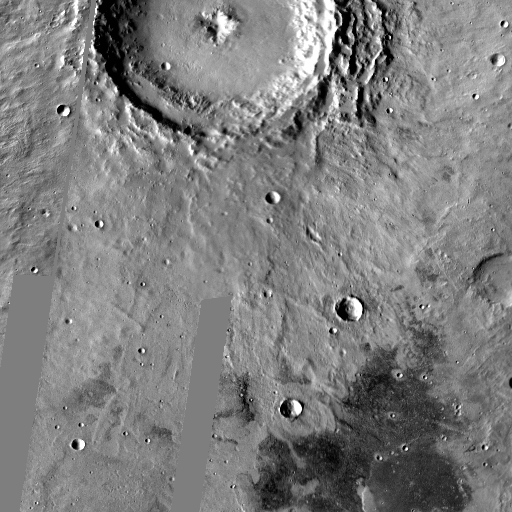
Crater classes present: Background, Other, Layered, Buried, Secondary